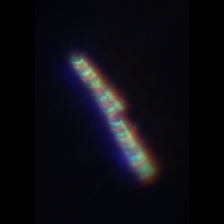
Taxon: Chaetoceros
Group: Diatoms